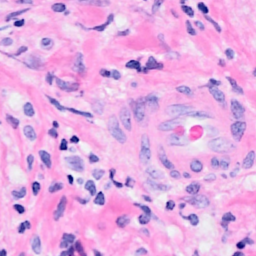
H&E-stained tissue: Breast